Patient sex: F
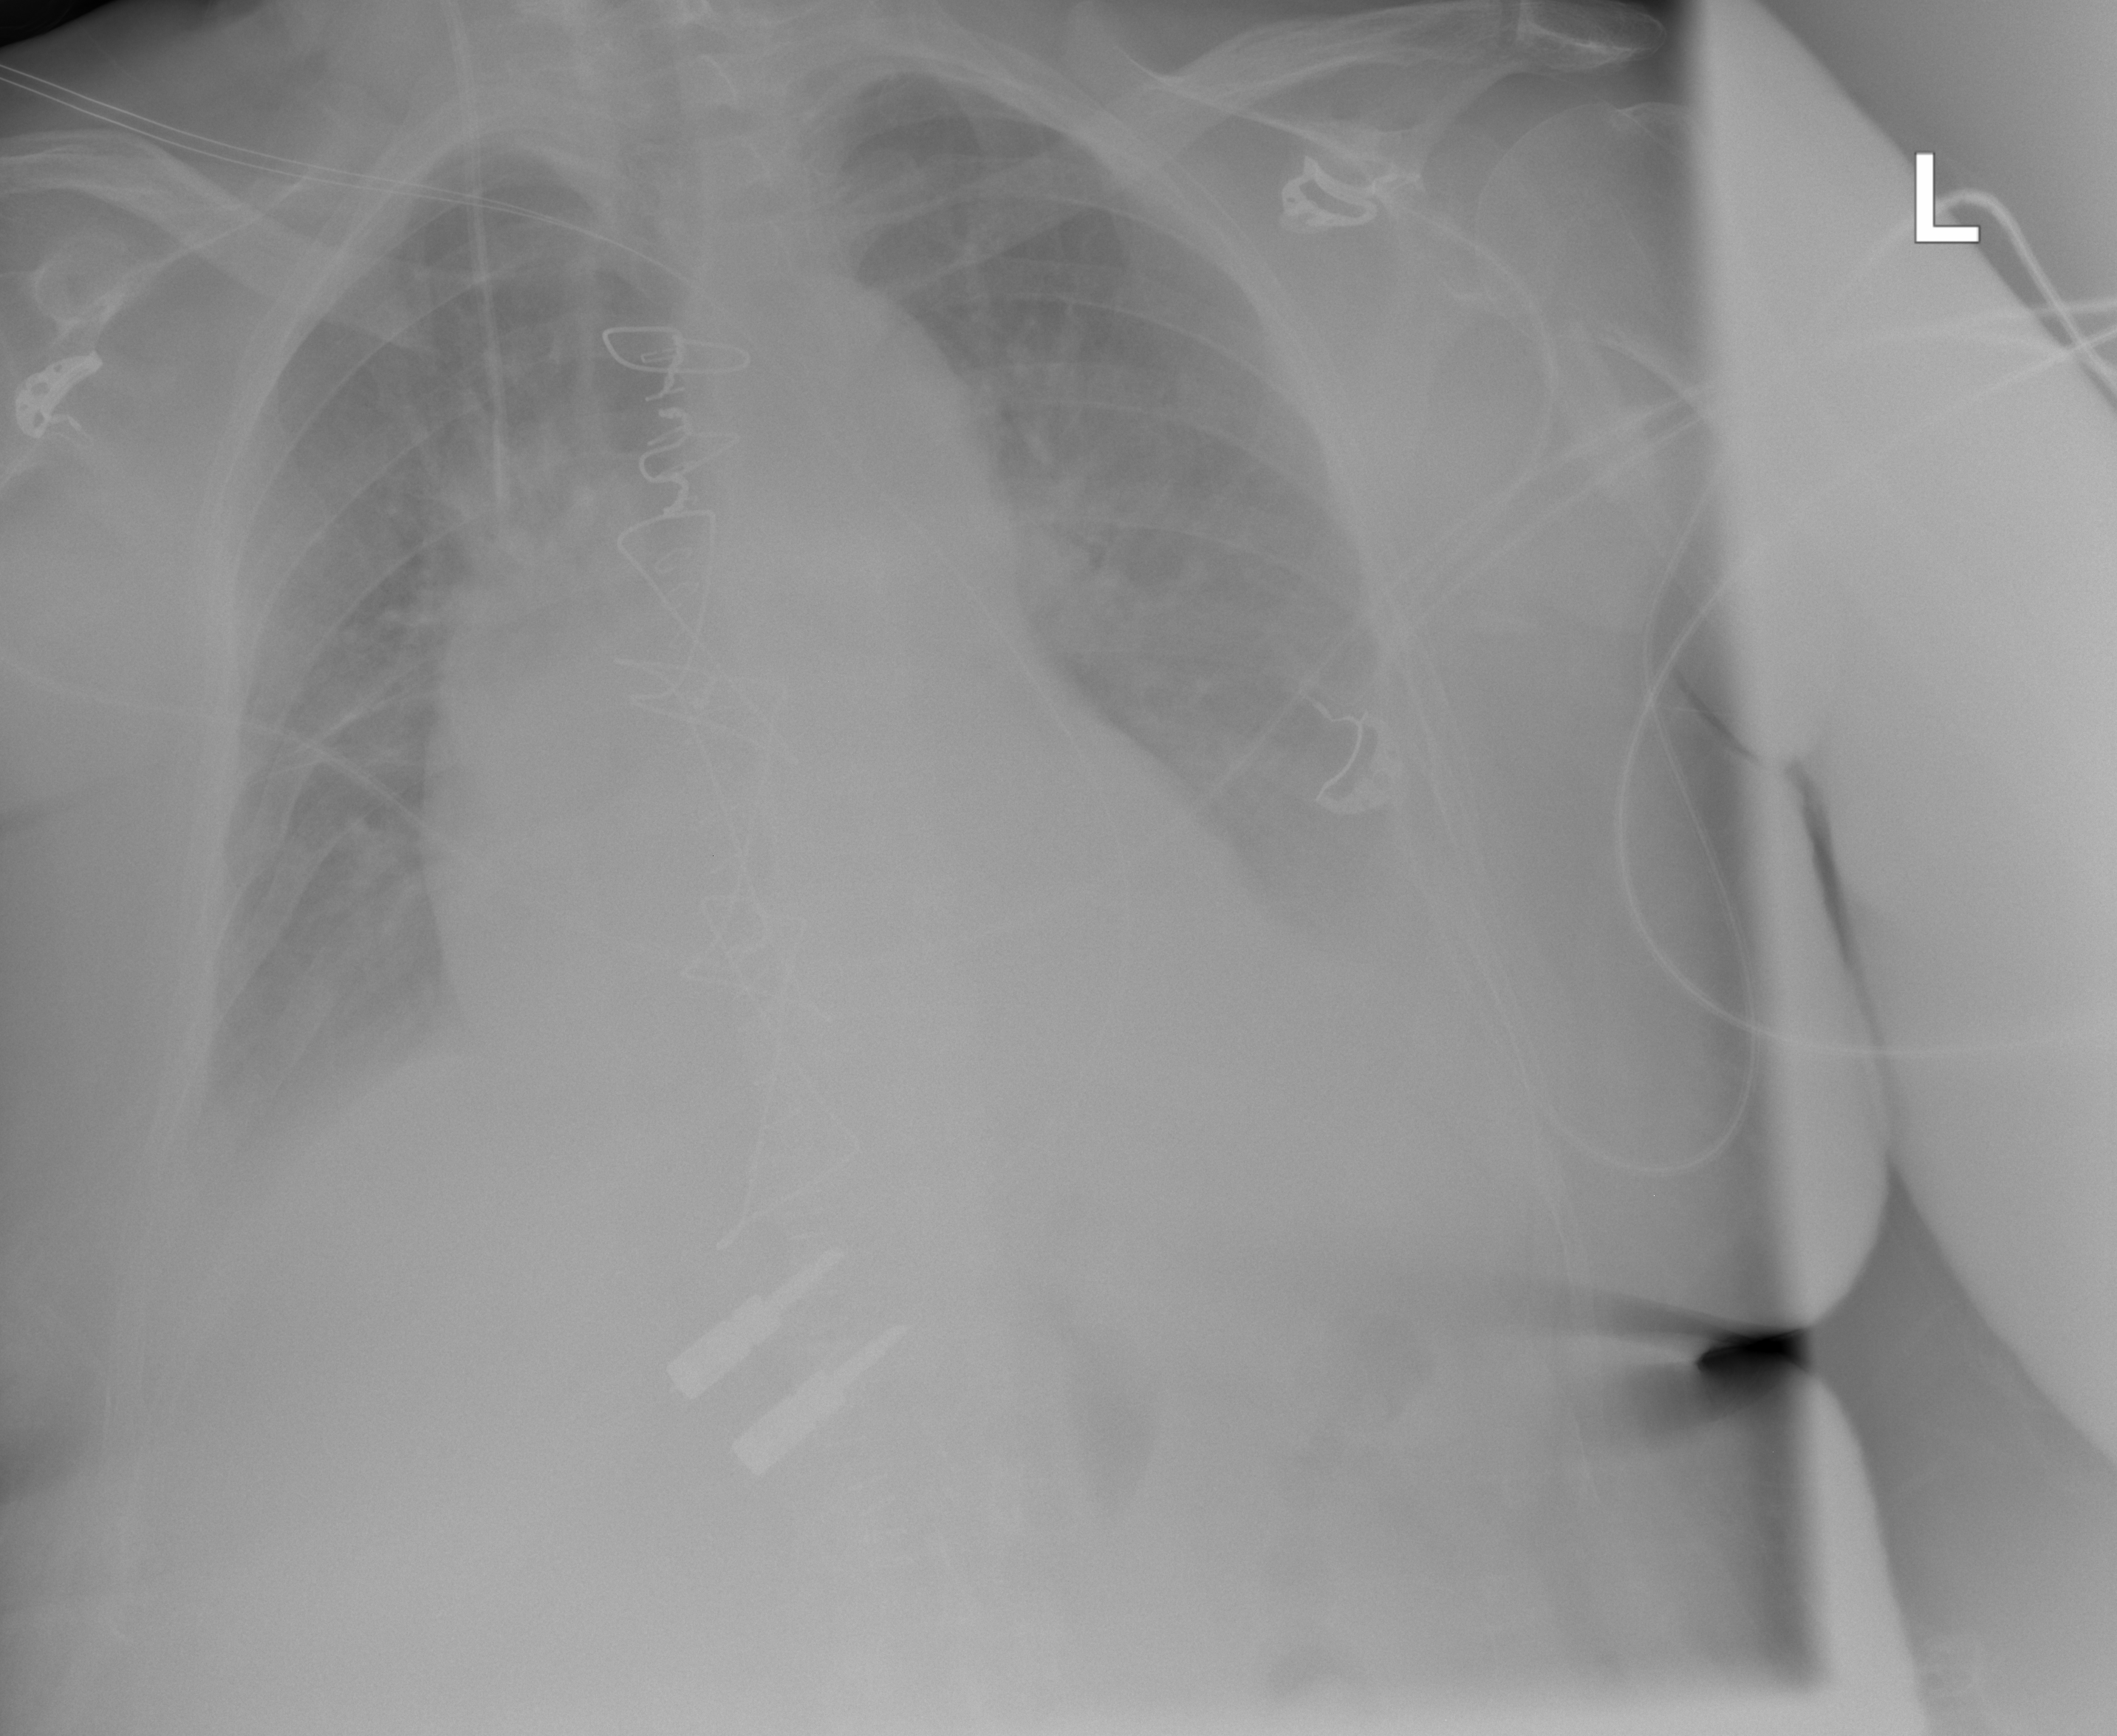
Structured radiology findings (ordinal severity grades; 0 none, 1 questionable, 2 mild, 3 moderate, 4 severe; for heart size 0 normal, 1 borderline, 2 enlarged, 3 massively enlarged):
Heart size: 2
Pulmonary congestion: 2
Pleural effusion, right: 2
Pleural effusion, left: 2
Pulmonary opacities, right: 0
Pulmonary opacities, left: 0
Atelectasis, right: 2
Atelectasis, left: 2